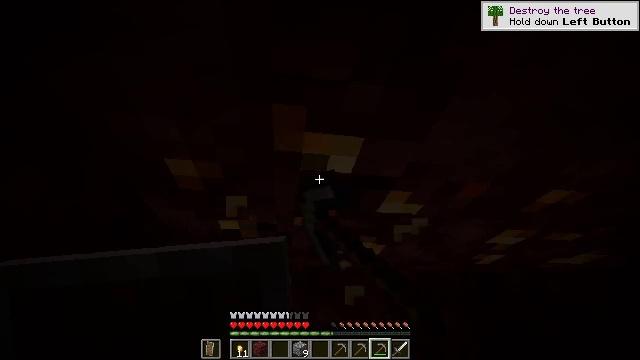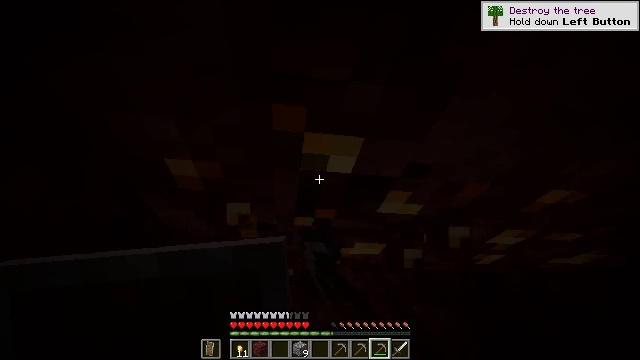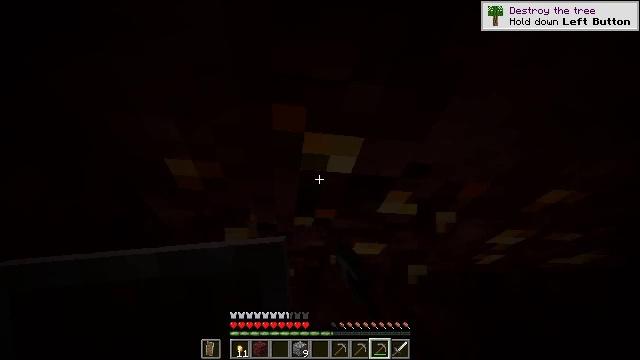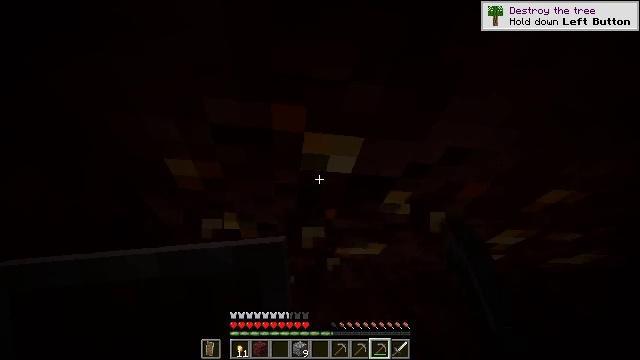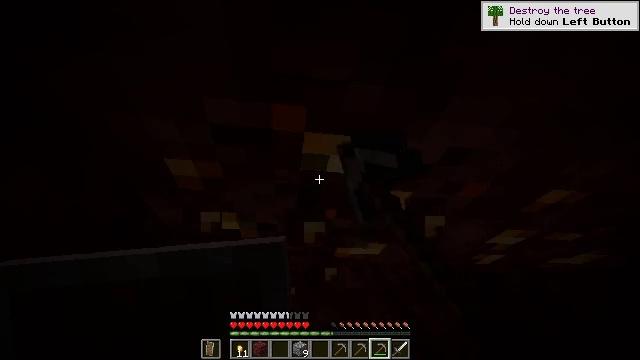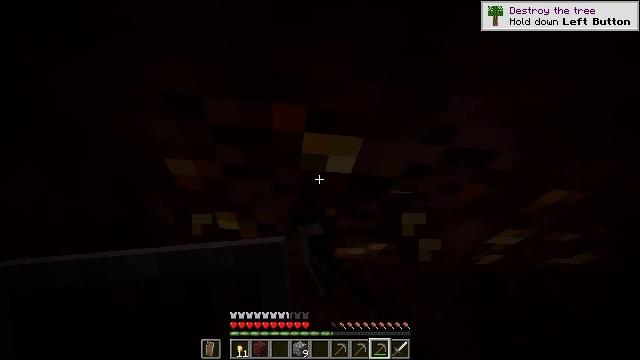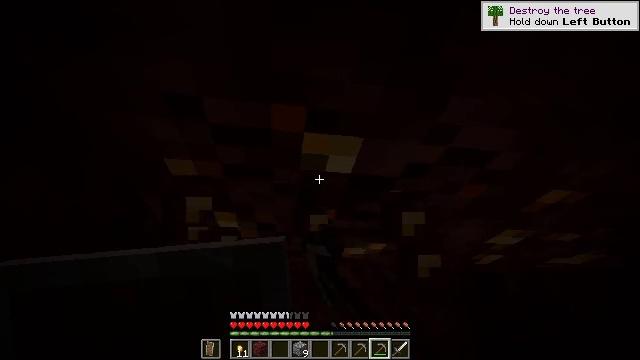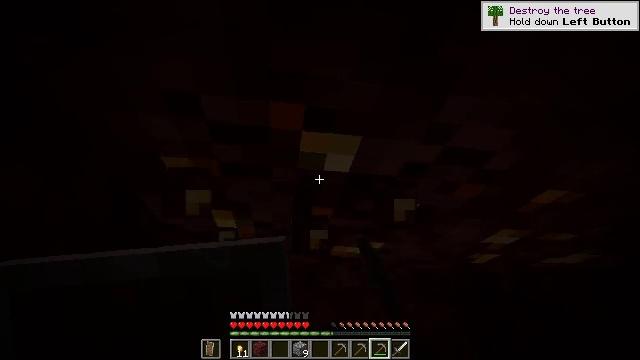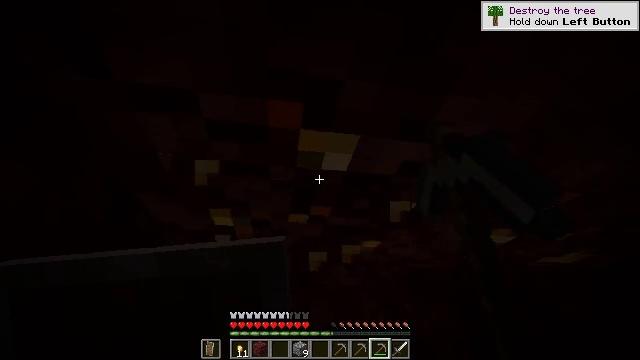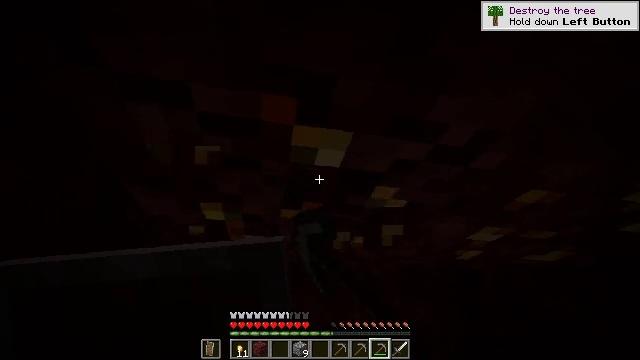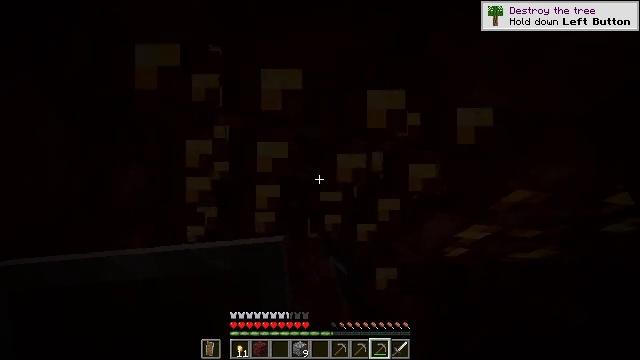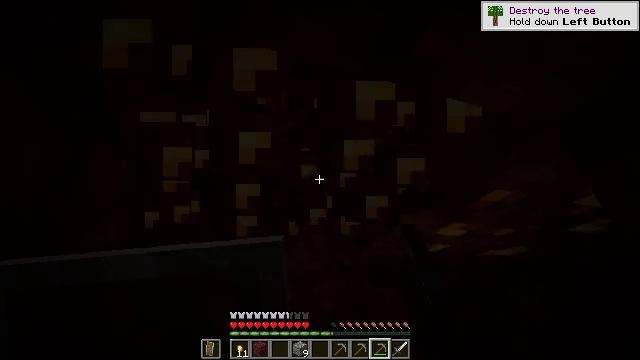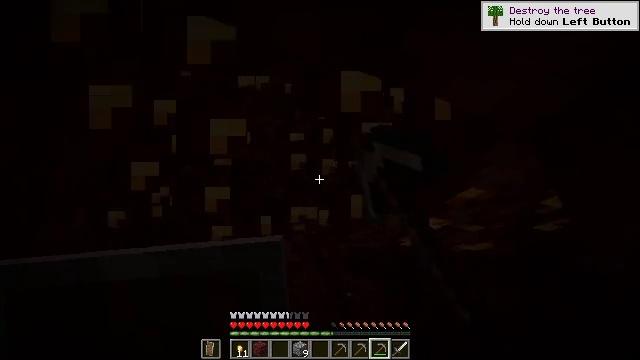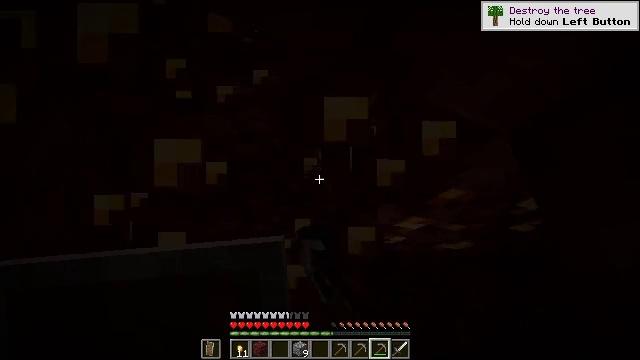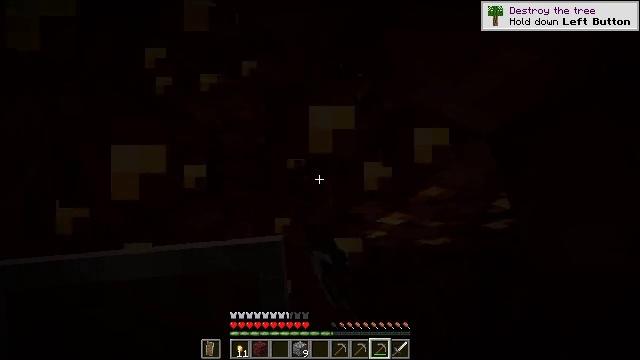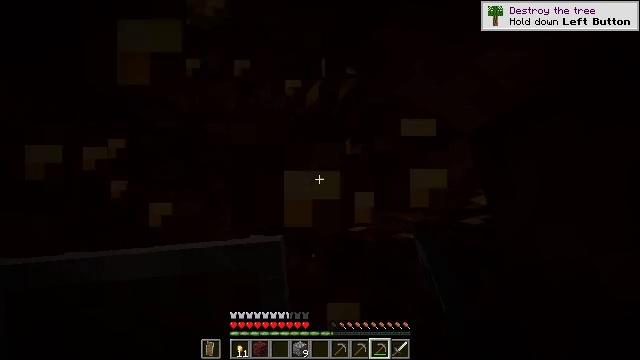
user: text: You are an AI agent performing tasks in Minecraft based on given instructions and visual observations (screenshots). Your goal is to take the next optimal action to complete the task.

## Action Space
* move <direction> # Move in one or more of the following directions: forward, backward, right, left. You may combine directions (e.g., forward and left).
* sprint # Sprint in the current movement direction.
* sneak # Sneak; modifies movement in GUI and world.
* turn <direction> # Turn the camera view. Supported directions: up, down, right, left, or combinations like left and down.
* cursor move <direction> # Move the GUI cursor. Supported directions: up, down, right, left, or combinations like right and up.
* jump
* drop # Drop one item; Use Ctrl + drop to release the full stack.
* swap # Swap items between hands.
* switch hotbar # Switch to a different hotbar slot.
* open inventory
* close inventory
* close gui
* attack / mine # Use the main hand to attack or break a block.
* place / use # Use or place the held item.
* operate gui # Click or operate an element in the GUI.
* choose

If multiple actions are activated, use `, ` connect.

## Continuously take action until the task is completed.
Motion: motion action
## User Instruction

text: Find and mine nether gold ore.
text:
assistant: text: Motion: attack / mine
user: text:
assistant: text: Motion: attack / mine
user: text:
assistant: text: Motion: attack / mine
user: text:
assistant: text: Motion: attack / mine
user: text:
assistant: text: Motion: attack / mine
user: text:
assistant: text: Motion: attack / mine
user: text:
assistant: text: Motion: attack / mine
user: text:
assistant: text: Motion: attack / mine
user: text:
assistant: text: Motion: turn right, attack / mine
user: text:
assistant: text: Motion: turn right, attack / mine
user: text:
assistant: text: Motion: turn right and down, attack / mine
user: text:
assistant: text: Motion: turn right and down, attack / mine
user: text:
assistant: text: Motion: turn right, attack / mine
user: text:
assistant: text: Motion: turn right and down, attack / mine
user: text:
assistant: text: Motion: turn right and down, attack / mine
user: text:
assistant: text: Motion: turn right, attack / mine
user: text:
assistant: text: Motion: attack / mine
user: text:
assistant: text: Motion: attack / mine
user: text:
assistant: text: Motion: attack / mine
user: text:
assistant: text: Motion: attack / mine
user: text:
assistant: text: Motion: attack / mine
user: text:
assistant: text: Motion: attack / mine
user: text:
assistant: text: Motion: attack / mine
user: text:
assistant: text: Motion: attack / mine
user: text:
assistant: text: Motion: attack / mine
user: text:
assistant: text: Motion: attack / mine
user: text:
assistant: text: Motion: attack / mine
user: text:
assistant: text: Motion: attack / mine
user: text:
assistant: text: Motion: attack / mine
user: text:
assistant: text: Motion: attack / mine